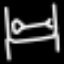
Label: bed